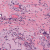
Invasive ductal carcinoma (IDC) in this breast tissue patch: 0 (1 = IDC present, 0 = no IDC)